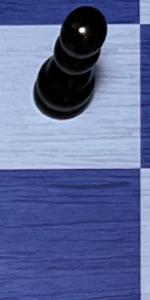
Label: Empty